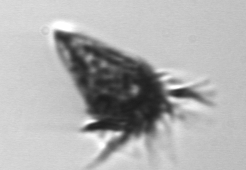
Label: Strombidium_wulffi